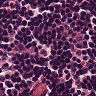
Metastatic tissue present: no